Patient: sex M, age 76
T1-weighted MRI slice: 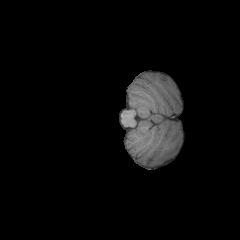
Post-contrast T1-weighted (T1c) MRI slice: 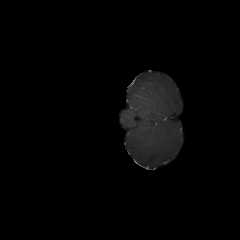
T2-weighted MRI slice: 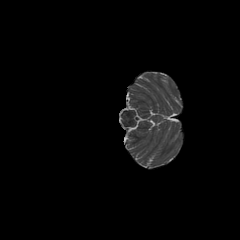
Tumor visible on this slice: no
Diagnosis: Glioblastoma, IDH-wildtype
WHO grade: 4